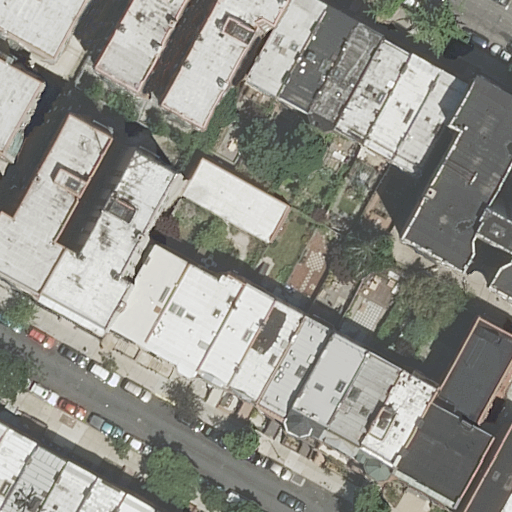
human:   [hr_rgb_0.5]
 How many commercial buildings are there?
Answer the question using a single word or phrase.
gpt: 0

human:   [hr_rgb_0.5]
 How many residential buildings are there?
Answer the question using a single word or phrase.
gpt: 32

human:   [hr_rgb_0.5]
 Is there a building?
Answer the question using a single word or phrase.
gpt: yes

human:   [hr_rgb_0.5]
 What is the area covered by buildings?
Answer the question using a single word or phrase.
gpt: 4805m2

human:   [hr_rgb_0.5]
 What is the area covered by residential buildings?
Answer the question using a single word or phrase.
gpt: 4805m2

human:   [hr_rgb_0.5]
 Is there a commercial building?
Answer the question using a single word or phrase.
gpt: no

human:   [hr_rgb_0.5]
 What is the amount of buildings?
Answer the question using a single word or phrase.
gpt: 32

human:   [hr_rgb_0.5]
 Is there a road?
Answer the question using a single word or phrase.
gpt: yes

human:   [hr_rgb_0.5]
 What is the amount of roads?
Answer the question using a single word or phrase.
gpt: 2

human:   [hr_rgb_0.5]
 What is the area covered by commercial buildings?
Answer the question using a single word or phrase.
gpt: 0m2

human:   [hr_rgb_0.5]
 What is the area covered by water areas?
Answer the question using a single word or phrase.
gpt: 0m2

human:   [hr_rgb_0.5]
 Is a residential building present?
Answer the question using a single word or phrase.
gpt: yes

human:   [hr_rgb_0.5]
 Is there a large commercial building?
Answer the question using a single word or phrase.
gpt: no

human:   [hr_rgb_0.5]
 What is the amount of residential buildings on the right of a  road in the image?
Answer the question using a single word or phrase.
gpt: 19

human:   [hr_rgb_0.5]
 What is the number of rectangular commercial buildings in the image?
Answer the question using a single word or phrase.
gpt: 0

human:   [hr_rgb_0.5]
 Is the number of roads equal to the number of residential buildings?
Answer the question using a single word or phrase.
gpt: no

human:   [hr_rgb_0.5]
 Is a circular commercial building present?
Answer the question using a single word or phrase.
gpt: no

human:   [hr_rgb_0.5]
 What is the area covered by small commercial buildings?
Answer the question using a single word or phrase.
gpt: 0m2

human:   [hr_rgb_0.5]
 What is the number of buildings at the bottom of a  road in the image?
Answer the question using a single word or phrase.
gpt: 27

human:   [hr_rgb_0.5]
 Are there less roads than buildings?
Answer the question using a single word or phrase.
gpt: yes

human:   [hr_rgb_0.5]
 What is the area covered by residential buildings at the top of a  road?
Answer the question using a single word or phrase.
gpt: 3804m2

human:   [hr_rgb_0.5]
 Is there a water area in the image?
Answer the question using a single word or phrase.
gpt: no

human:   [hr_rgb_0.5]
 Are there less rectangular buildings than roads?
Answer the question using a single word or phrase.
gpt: no

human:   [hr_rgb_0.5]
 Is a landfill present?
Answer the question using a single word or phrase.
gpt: no

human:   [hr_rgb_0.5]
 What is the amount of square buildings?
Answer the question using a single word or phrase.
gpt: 0

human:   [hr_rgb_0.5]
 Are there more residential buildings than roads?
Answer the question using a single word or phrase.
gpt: yes

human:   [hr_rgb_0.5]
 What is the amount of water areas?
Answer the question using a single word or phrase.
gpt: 0

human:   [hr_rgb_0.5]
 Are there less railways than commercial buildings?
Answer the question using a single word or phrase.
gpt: no

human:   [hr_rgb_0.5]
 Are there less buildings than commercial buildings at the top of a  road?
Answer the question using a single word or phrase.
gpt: no

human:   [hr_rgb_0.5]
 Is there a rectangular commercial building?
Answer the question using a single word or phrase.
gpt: no

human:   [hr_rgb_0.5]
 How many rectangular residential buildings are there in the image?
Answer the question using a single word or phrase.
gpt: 25

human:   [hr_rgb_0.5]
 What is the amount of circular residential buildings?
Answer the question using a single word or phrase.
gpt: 0

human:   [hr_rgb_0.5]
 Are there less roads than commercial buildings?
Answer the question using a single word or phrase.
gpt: no

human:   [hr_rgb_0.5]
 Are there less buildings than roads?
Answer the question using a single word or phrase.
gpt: no

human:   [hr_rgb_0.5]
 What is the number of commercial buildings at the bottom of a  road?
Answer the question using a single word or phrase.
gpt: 0

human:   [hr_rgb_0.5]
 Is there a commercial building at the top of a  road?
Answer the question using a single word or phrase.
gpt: no

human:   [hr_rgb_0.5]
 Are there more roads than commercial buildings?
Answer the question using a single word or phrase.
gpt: yes

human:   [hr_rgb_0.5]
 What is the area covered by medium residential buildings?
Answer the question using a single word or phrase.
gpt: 3812m2

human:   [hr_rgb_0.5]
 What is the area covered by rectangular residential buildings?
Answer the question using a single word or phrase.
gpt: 2591m2

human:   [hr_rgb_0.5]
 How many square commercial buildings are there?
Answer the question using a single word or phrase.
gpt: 0

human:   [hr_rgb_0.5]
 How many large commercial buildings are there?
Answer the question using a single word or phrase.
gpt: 0

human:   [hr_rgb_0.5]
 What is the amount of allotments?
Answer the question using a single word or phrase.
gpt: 0

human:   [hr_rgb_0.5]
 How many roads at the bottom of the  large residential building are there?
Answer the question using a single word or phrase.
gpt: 1

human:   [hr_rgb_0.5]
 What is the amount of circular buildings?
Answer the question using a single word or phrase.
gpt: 0

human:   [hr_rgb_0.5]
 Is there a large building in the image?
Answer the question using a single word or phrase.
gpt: yes

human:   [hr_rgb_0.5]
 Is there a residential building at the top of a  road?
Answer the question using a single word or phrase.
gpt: yes

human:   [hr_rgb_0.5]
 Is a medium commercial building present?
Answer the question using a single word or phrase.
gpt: no

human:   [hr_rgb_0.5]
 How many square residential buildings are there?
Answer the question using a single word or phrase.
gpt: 0

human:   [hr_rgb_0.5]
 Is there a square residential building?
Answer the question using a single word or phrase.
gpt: no

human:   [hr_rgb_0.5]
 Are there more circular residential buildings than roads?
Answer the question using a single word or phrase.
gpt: no

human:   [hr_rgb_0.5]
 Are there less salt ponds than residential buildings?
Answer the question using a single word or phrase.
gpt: yes

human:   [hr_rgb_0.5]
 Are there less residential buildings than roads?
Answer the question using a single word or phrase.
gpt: no

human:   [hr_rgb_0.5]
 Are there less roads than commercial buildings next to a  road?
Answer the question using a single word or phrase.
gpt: no

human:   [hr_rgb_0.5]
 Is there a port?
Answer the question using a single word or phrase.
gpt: no

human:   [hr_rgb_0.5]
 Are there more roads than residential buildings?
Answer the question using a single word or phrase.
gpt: no

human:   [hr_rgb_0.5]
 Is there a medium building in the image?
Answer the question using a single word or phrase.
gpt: yes

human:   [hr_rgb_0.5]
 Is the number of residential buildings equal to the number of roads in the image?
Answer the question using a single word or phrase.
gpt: no

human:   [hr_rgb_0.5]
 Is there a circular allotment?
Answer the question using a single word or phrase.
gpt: no

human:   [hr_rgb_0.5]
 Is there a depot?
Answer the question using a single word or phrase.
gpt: no

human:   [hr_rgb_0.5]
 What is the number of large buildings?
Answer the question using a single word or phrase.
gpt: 1

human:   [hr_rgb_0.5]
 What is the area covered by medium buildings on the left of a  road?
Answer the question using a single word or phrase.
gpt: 3584m2

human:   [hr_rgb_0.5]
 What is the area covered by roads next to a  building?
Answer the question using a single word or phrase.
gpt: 0m2

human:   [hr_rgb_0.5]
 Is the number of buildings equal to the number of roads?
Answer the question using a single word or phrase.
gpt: no

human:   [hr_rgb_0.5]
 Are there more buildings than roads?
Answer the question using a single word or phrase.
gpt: yes